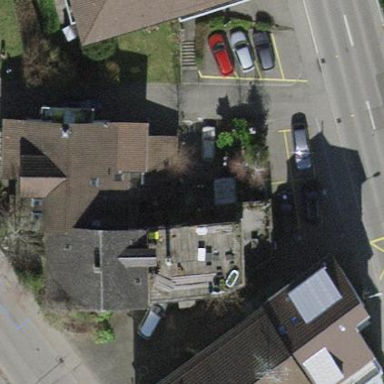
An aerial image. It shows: Detached building.